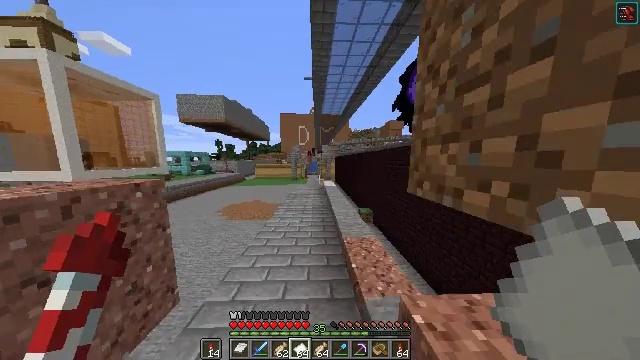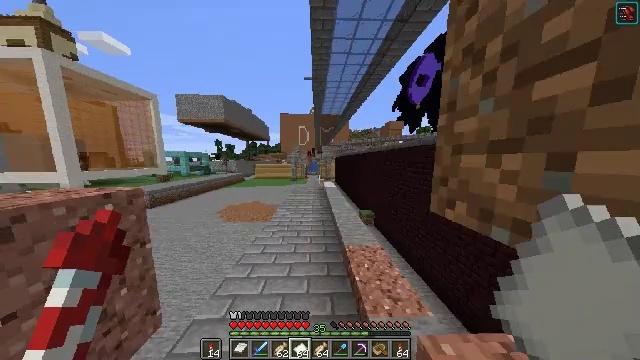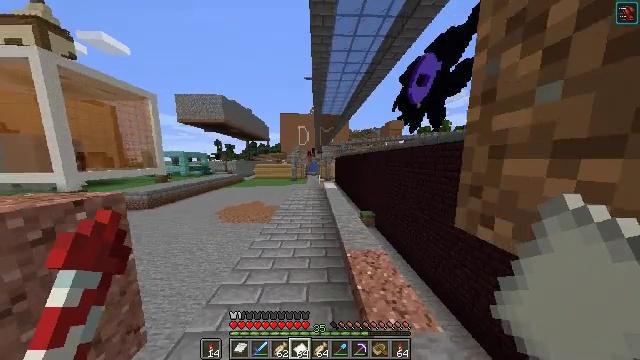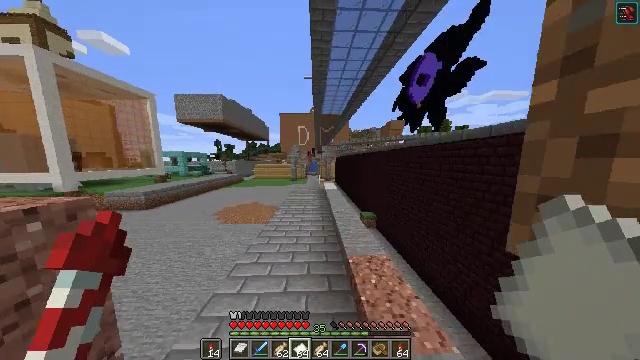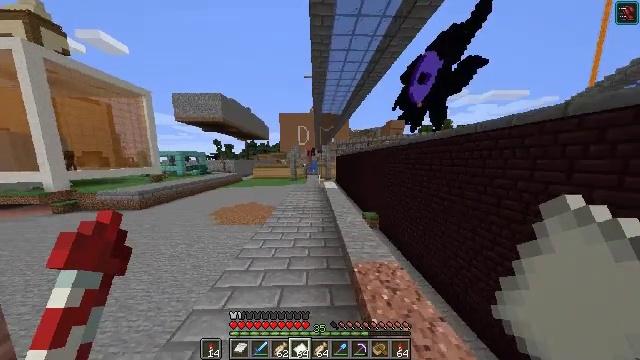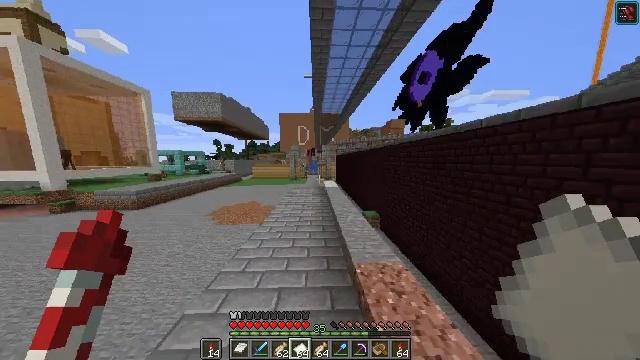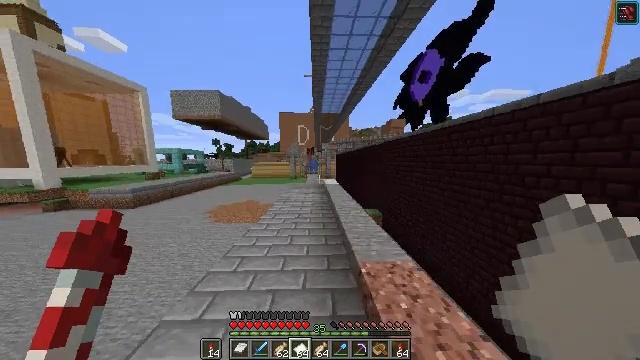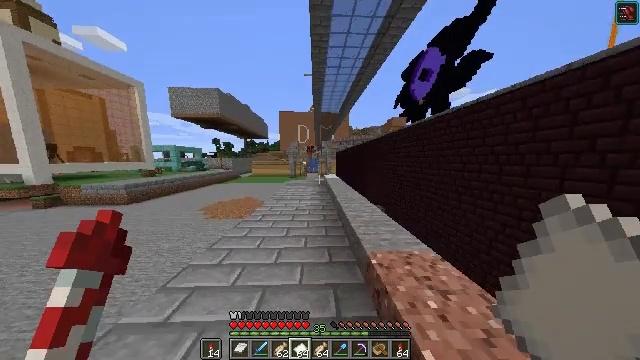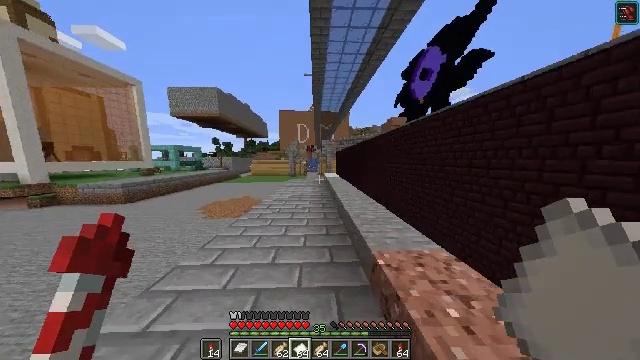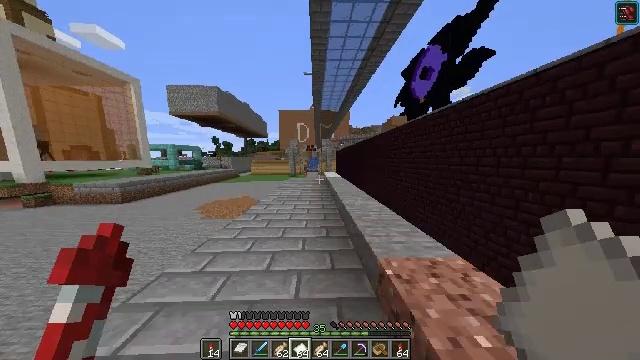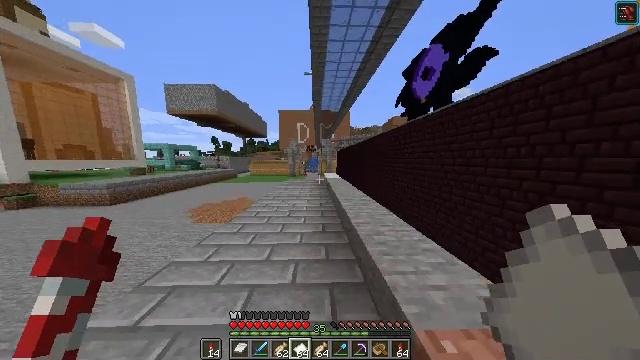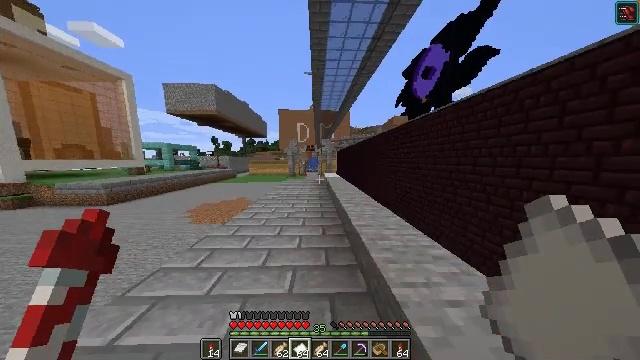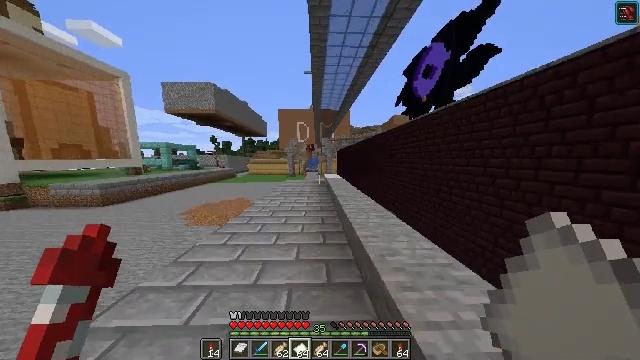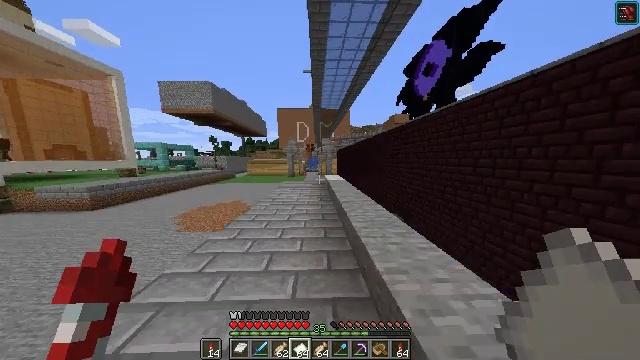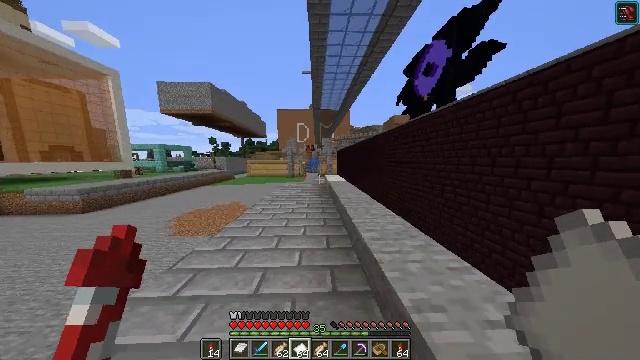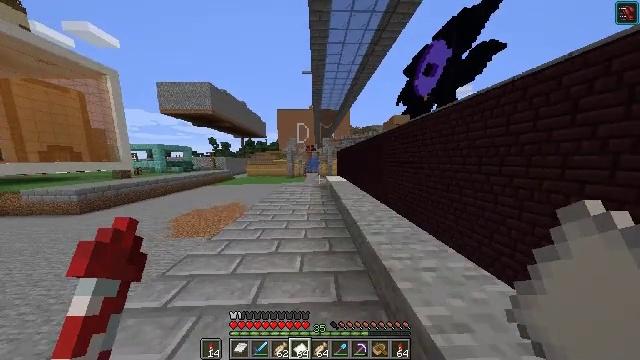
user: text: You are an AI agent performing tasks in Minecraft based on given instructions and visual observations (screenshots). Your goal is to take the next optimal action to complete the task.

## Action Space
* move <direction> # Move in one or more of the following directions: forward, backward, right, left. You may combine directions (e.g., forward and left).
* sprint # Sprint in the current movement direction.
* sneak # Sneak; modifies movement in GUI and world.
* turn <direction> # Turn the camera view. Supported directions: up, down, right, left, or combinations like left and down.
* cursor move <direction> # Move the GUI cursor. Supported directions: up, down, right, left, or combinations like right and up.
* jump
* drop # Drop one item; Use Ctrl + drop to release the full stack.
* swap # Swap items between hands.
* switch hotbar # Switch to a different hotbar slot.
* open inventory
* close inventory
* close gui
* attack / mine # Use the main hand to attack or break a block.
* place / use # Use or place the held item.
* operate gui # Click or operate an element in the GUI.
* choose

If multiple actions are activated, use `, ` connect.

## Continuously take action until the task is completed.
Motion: motion action
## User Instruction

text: Craft a map by arranging paper and a compass on a crafting table.
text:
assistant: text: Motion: move forward, jump
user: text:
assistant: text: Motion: move forward, jump
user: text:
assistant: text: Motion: move forward
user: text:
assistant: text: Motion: move forward
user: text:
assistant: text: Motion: move forward
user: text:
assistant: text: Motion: move forward
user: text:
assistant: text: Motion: move forward
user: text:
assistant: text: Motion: move forward
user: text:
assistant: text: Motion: move forward
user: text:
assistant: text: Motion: move forward
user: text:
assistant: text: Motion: move forward
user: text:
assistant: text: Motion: move forward
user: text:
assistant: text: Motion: move forward
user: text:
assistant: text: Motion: move forward
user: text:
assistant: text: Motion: move forward and move left
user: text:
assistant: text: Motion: move forward and move left
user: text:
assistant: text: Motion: move forward
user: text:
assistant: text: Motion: move forward
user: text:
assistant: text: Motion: move forward
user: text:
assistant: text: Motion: move forward
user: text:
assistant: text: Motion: move forward
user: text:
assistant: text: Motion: move forward
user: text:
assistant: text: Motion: move forward
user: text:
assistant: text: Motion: move forward
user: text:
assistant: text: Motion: move forward
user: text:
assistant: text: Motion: move forward
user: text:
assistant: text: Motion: move forward
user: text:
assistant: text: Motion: move forward
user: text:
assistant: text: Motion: move forward
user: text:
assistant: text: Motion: move forward